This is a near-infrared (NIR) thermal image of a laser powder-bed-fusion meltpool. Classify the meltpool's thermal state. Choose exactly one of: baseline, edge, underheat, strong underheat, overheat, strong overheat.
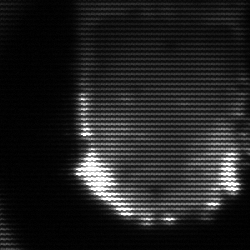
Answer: baseline